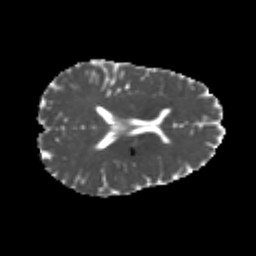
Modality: MD
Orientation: axial
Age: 25
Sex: female
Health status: healthy
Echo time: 0.074 s